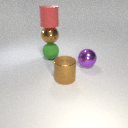
large purple metal sphere in front of large green rubber sphere